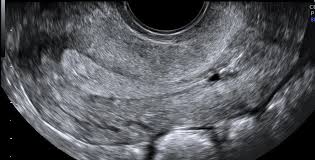
Label: notinfected